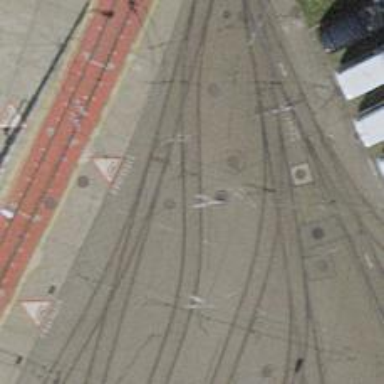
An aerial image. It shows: Tram level crossing on the railway.